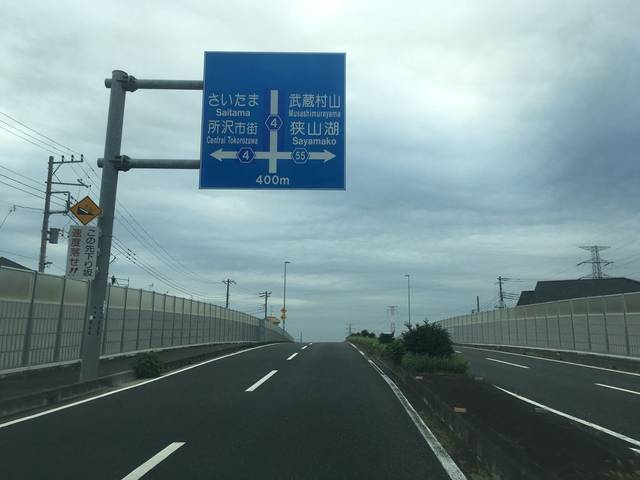
Region: Japan
Coordinates: 35.789, 139.448